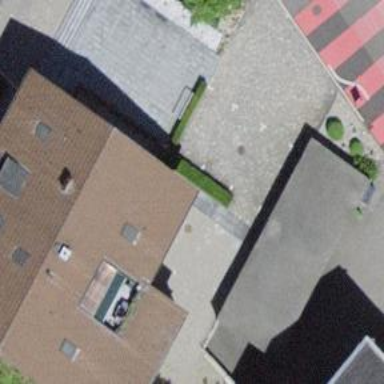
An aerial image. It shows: View of roof of building.